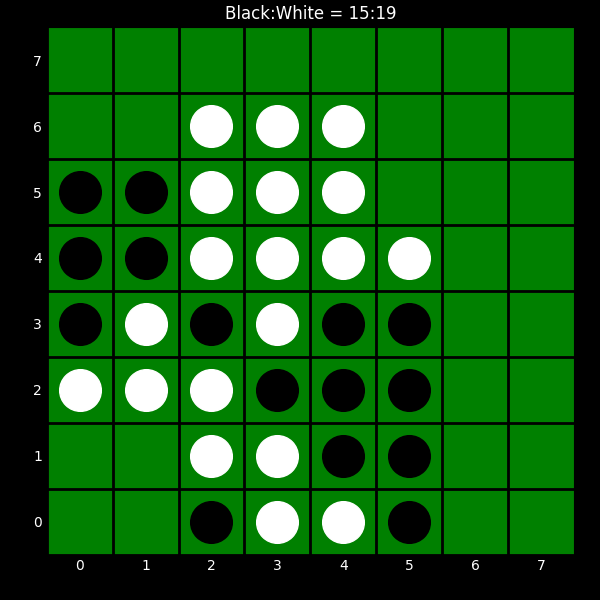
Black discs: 15
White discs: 19